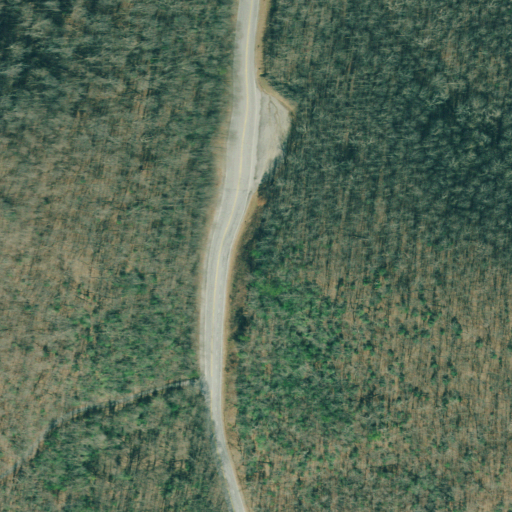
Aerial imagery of gap in Georgia named Unicoi Gap containing deciduous forest, open development, mixed forest, low intensity development, and medium intensity development